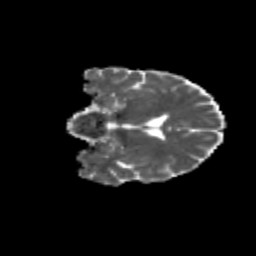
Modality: MD
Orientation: coronal
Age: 55
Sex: female
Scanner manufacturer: siemens
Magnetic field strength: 3 T
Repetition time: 4.71 s
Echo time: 0.0906 s